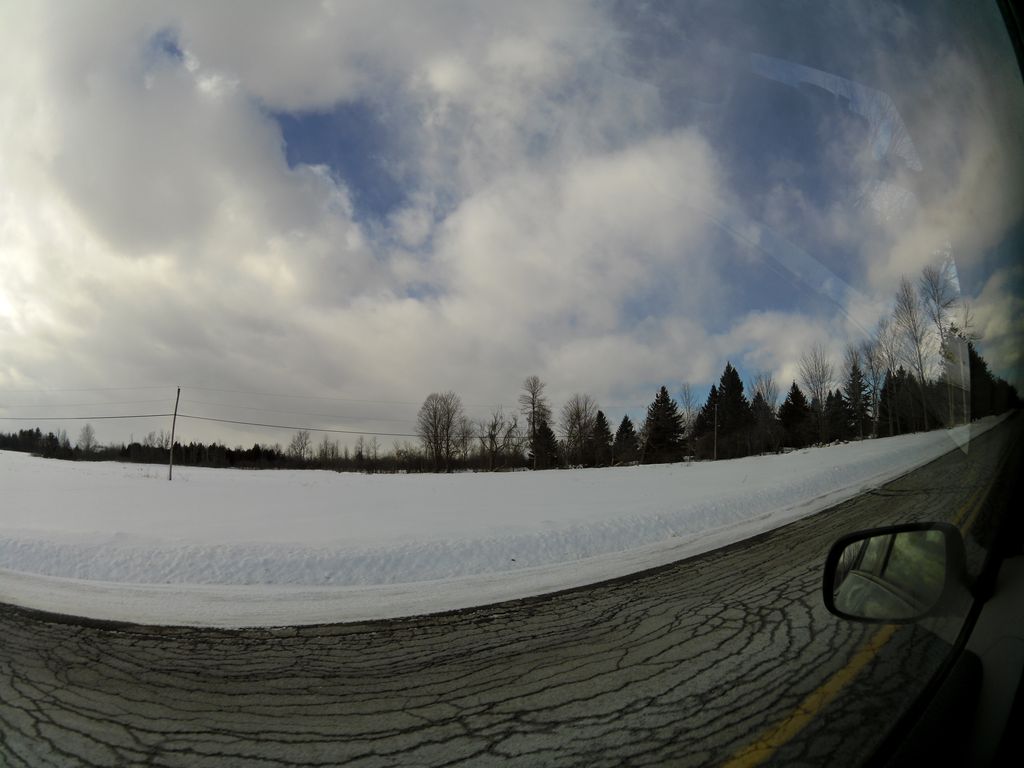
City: ottawa-gatineau